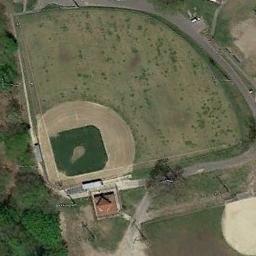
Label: baseball_diamond